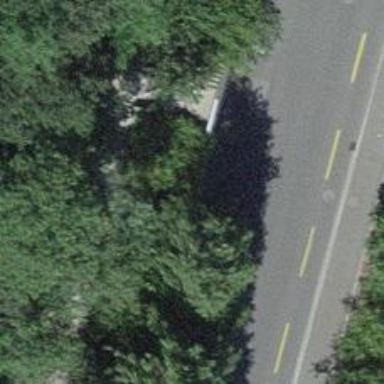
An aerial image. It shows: Road with steps.